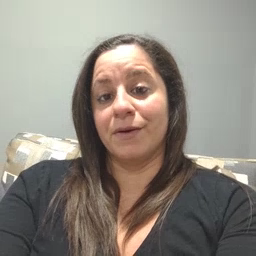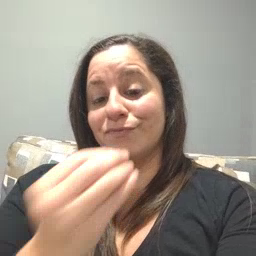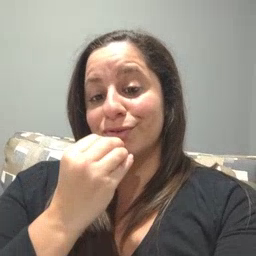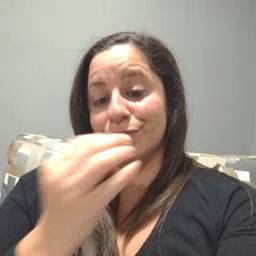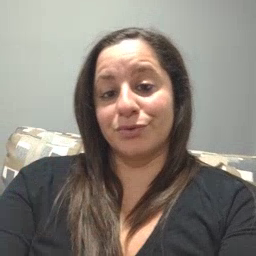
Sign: food